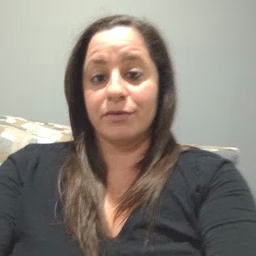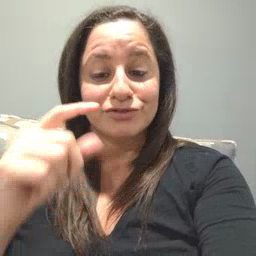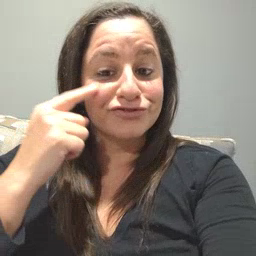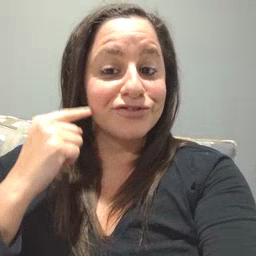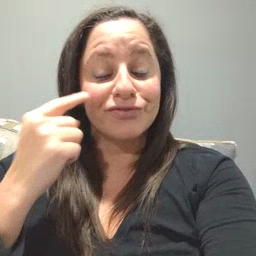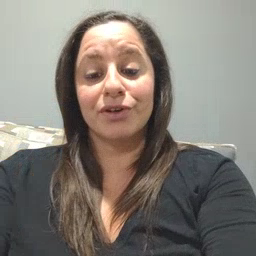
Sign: cheek